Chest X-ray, PA view. Patient: 66 years old, sex F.
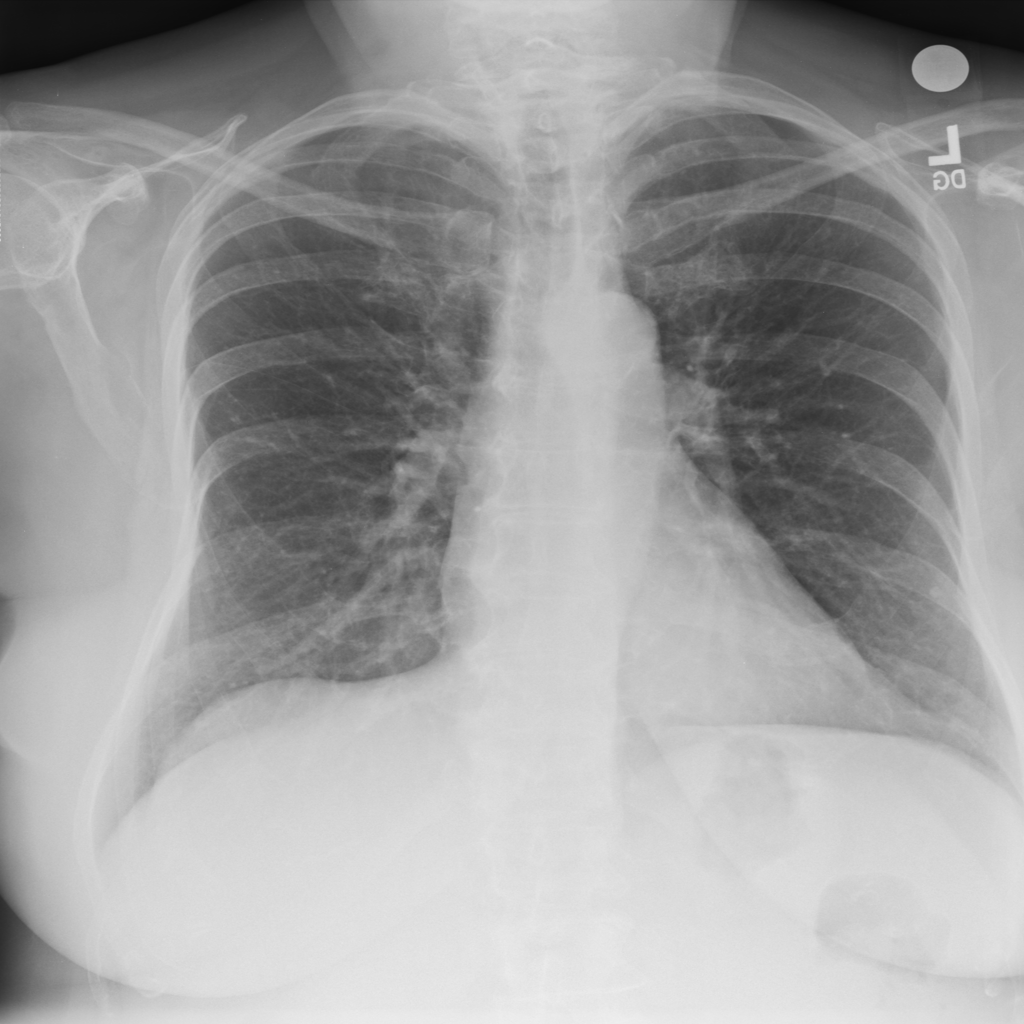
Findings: Nodule